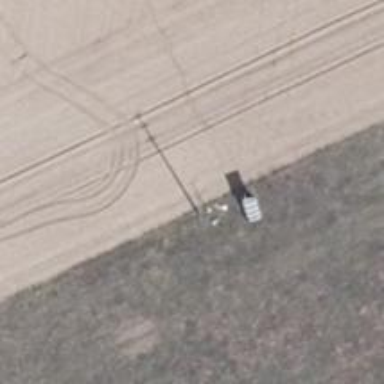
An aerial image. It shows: Power pole.